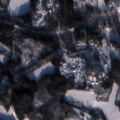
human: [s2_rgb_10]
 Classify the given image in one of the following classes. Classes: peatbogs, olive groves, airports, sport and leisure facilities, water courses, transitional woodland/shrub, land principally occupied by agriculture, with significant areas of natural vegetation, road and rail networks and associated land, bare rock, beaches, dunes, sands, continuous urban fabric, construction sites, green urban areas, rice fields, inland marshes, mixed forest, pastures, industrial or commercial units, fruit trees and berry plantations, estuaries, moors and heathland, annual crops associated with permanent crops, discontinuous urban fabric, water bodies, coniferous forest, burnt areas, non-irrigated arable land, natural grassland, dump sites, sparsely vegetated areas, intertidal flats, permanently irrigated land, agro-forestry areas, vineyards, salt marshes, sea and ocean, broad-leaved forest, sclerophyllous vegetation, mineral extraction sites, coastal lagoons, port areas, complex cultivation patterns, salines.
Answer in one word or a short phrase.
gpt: discontinuous urban fabric, land principally occupied by agriculture, with significant areas of natural vegetation, mixed forest